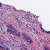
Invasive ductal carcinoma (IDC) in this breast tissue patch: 1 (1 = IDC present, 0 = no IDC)